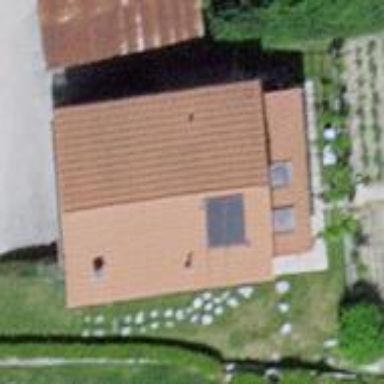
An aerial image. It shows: Detached building.